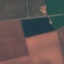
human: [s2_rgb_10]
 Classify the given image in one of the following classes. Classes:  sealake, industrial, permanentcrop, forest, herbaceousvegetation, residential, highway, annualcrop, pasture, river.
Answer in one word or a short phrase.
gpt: AnnualCrop